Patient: sex F, age 69
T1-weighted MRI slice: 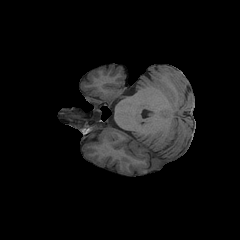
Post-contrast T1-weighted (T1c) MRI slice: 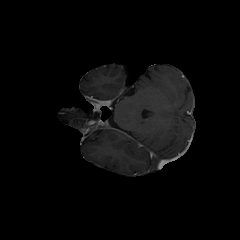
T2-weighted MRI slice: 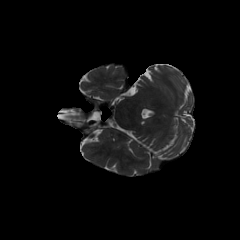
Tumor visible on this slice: no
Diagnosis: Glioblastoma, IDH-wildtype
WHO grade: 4